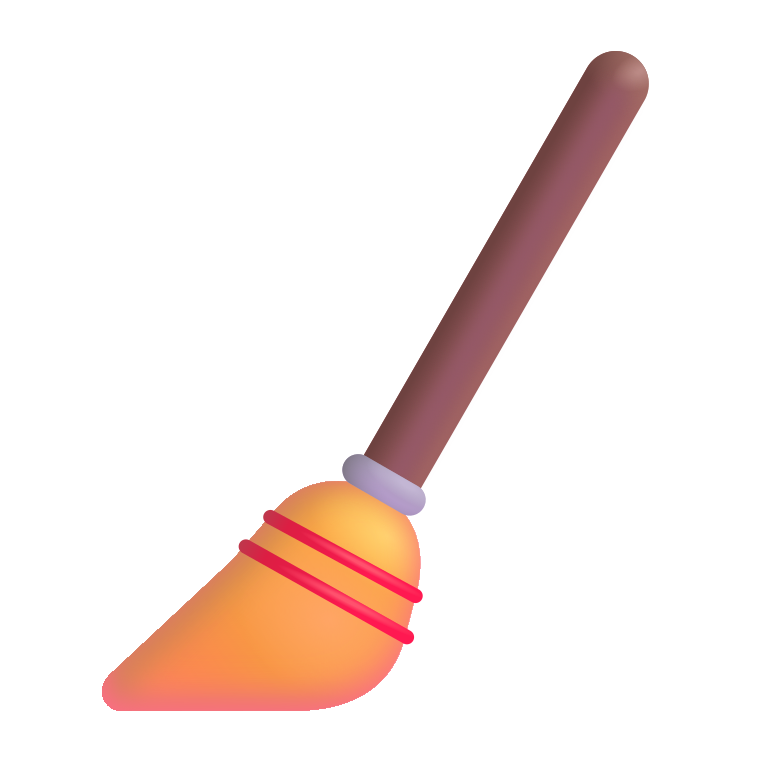
broom color